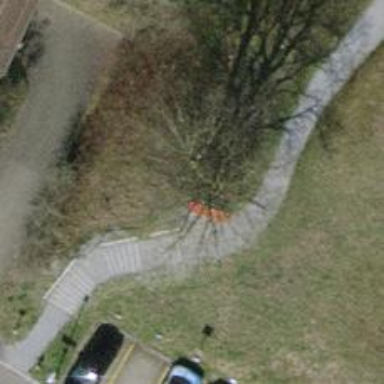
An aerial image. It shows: Red bench.